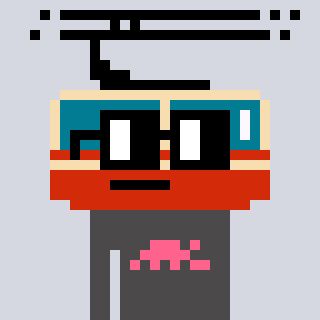
a pixel art character with square black glasses, a tram wagon-shaped head and a grayscale-colored body on a cool background